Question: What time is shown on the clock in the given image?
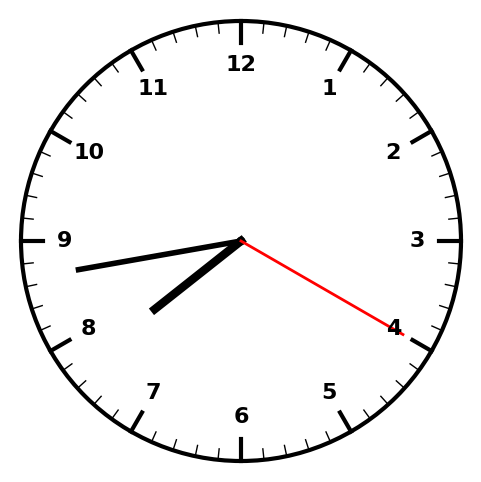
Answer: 07:43:20